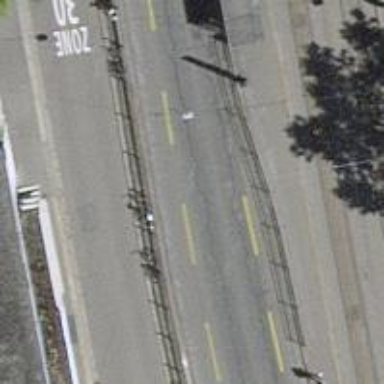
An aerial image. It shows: Asphalt road with primary highway designation. It includes separate cycle lane and sidewalk.